A 2-D grayscale encoding of one vibration snapshot from a rotor kit is shown. What is the most likely rotor condition (normal, misalignment, unbalance, looseness)?
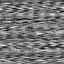
Answer: looseness